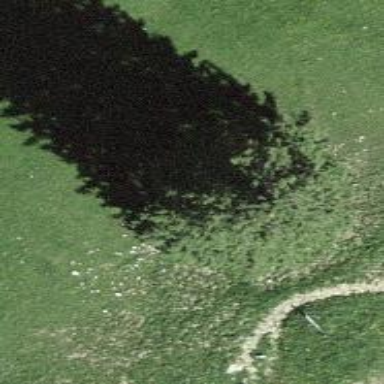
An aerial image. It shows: Single tag "natural: tree."